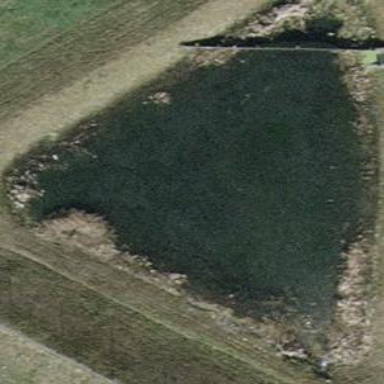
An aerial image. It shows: Pond with natural water.